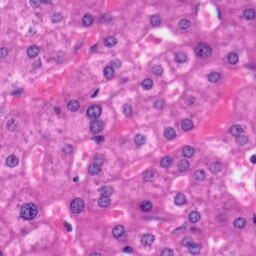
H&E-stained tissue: Liver